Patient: sex F, age 73
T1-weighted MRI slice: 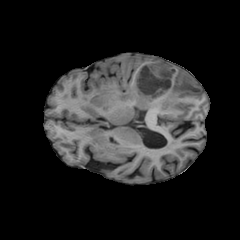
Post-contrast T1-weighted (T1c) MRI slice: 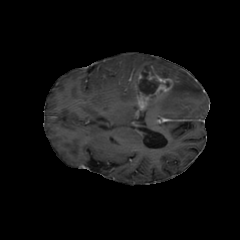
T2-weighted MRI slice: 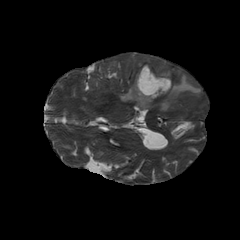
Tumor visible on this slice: yes
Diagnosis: Glioblastoma, IDH-wildtype
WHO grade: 4